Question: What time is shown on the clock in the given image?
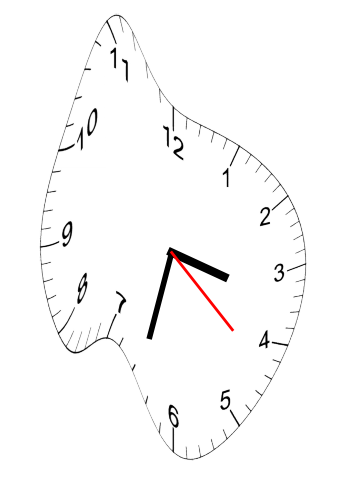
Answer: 03:32:22